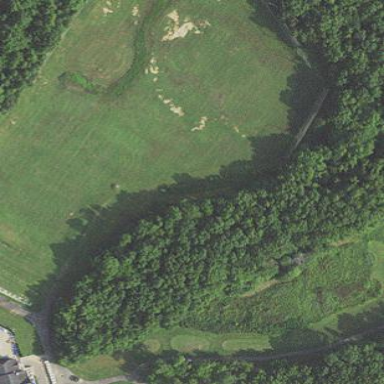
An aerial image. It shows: Grassy area used as driving range for golf.